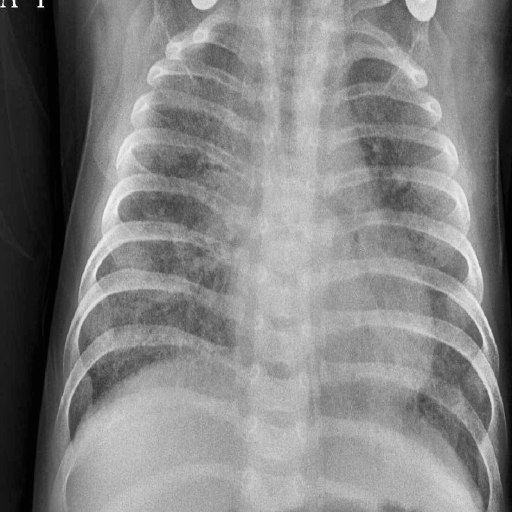
Finding: PNEUMONIA